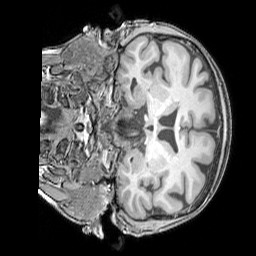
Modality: T1w
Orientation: coronal
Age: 59
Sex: female
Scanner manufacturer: siemens
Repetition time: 2.3 s
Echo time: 0.00226 s